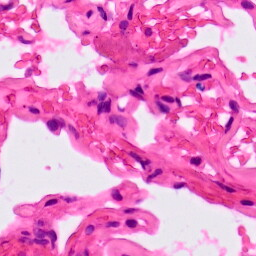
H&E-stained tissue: Lung